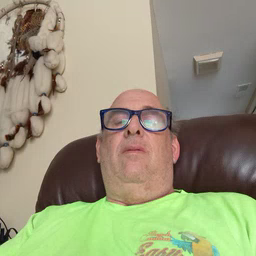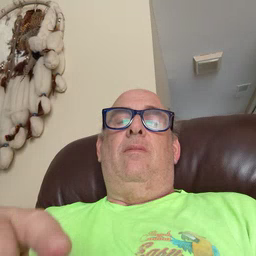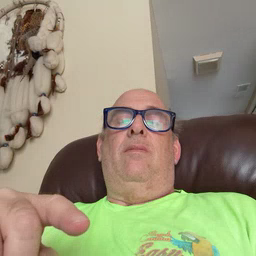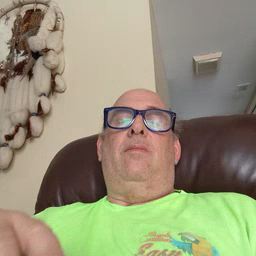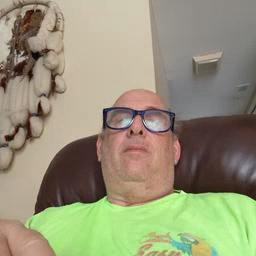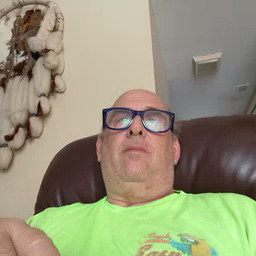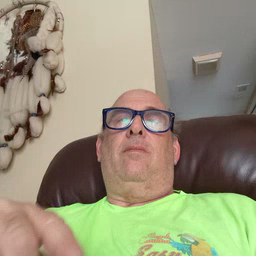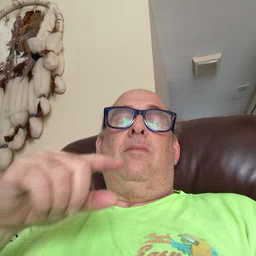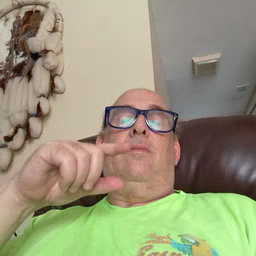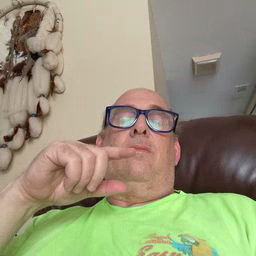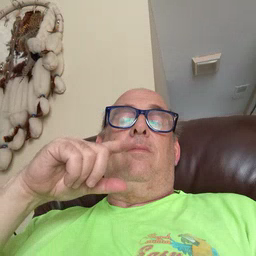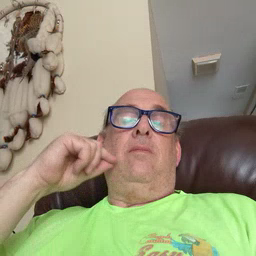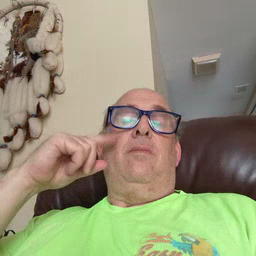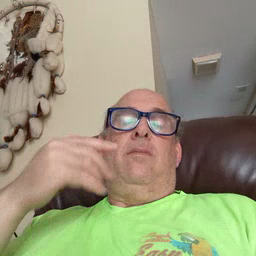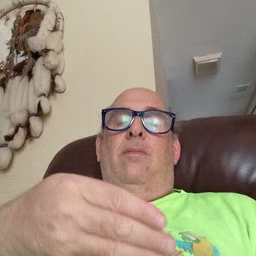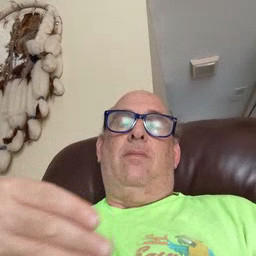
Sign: kitty